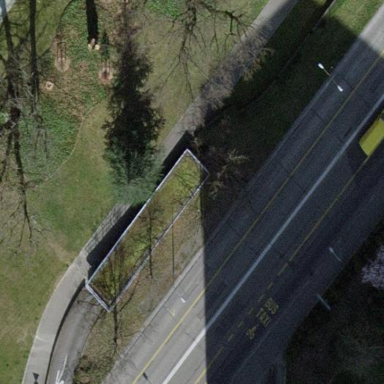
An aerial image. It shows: View of roof of building.